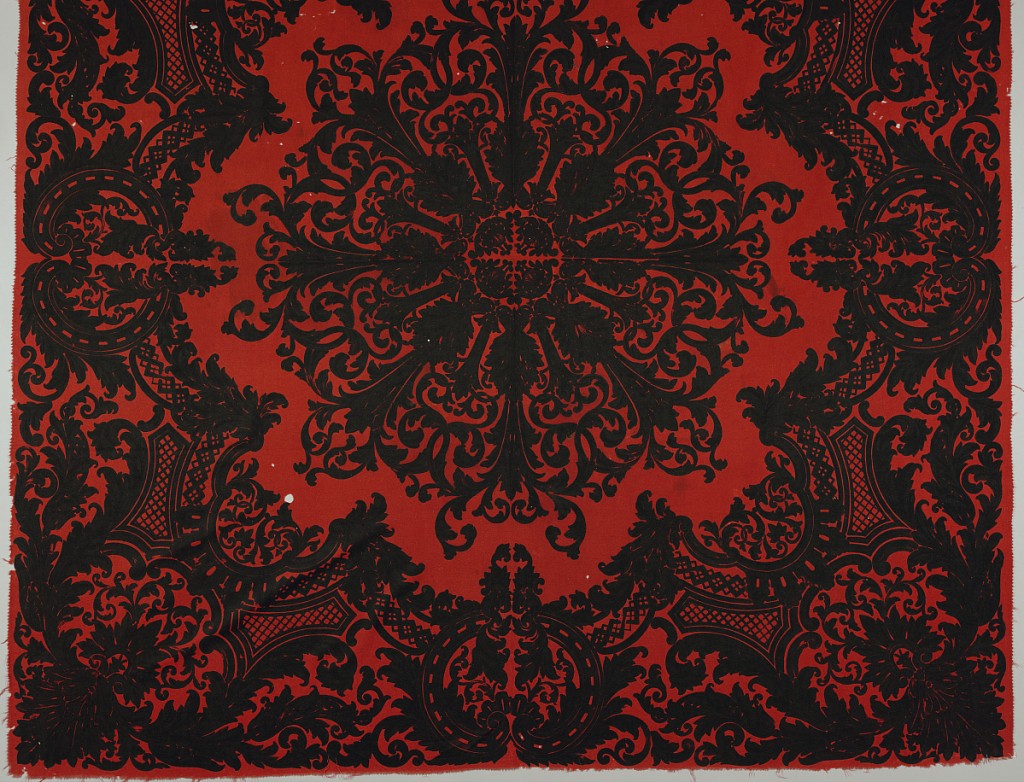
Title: Table cover
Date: ca. 1840
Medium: wool Technique: block printed on plain weave
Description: Bold design of central medallion surrounded by a full border. In black on red.